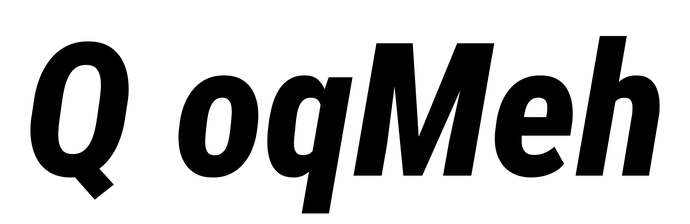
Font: Roboto-Italic_Condensed_ExtraBold_Italic